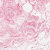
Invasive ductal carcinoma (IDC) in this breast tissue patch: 0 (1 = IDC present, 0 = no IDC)